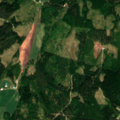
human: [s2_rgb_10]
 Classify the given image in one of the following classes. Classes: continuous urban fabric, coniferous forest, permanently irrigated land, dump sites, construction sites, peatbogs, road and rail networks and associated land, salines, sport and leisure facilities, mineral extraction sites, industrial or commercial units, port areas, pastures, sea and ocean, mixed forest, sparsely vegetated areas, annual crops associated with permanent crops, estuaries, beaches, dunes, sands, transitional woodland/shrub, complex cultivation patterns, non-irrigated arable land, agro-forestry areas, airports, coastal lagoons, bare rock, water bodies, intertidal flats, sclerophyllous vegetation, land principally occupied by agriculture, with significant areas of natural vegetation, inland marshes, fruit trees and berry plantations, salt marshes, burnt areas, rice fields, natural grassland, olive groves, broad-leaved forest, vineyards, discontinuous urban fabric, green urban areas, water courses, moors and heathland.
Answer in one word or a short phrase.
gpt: land principally occupied by agriculture, with significant areas of natural vegetation, coniferous forest, mixed forest, transitional woodland/shrub